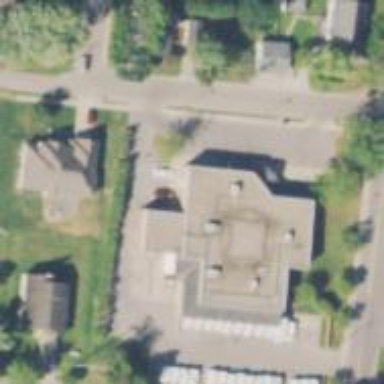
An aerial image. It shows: Post office.